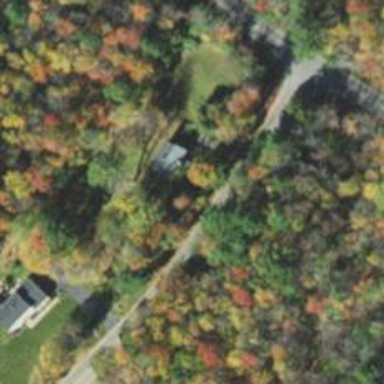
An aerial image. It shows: Driveway leading to service road.